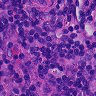
Metastatic tissue present: no